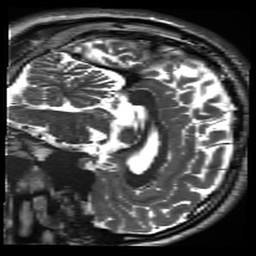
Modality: inplaneT2
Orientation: sagittal
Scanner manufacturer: siemens
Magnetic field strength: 3 T
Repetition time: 11 s
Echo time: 0.059 s